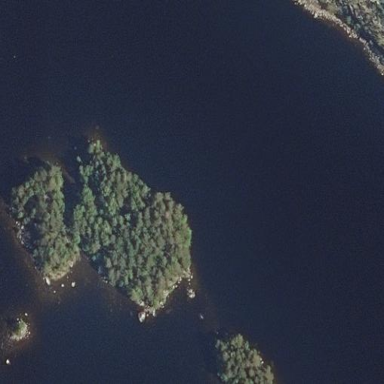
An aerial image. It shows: Islet covered with woodland.